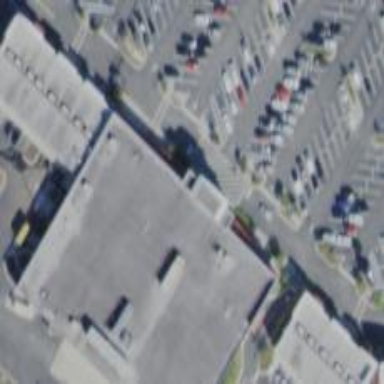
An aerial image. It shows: Supermarket.